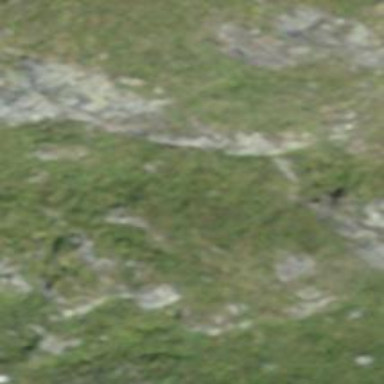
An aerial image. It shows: Natural cliff.